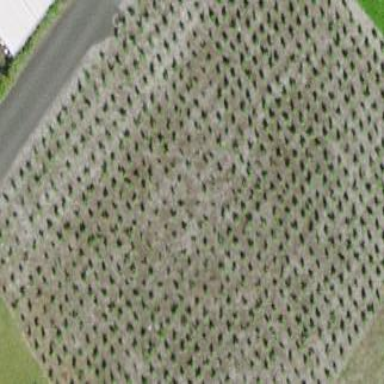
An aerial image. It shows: Vineyard where grapes are grown.